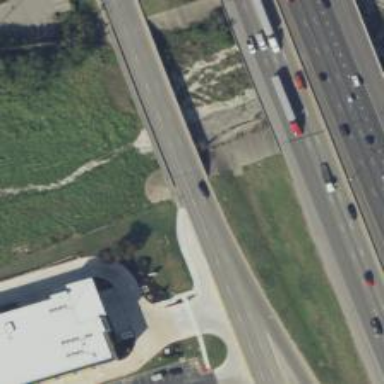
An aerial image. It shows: Secondary road with frontage road.